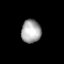
Tissue: prostate
Cell type: T cells
Senescence score: 0.3514
Nuclear area (px): 445
Mean DAPI intensity: 169.007